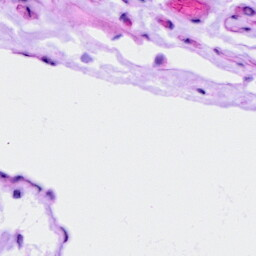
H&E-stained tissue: Ovarian